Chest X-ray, PA view. Patient: 67 years old, sex F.
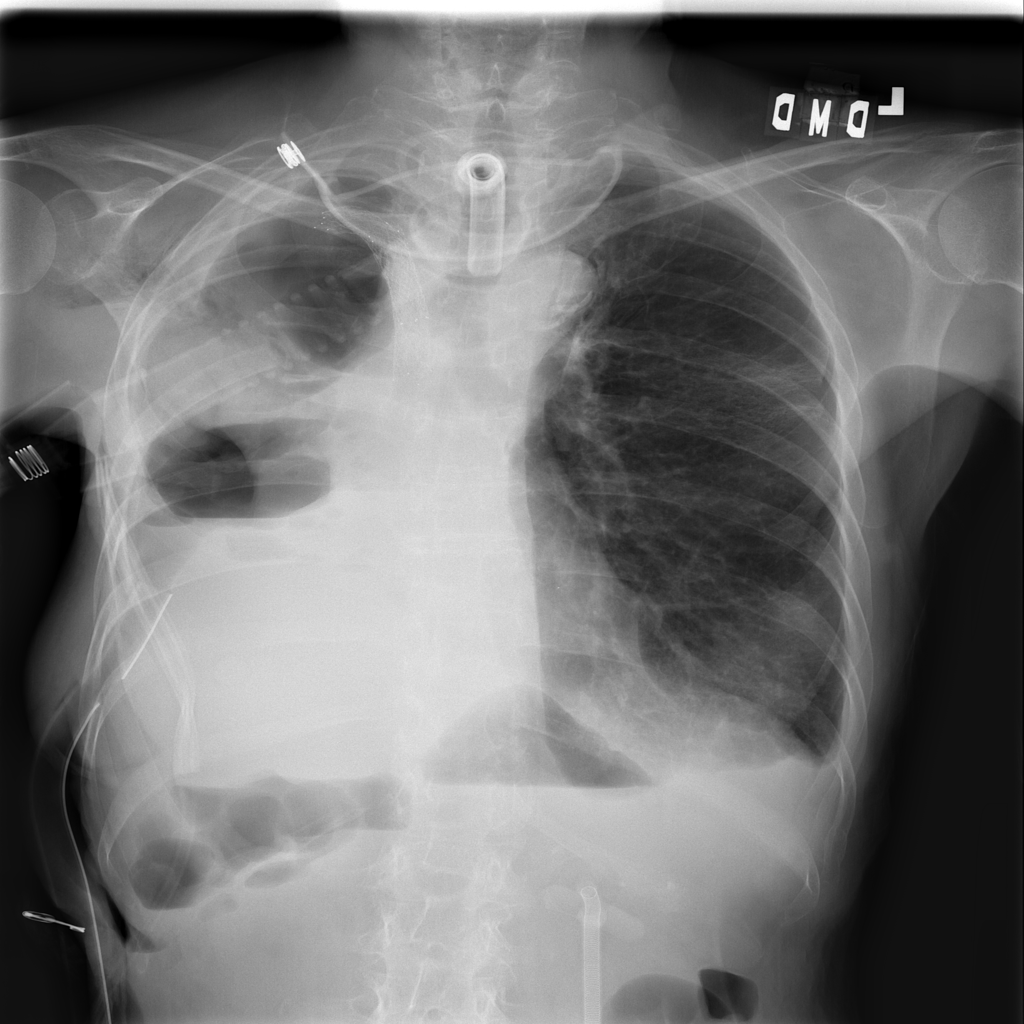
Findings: Emphysema, Infiltration